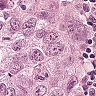
Metastatic tissue present: yes